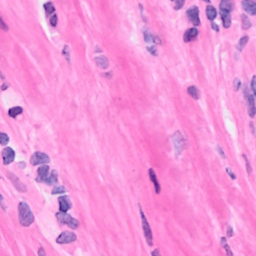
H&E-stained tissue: Breast